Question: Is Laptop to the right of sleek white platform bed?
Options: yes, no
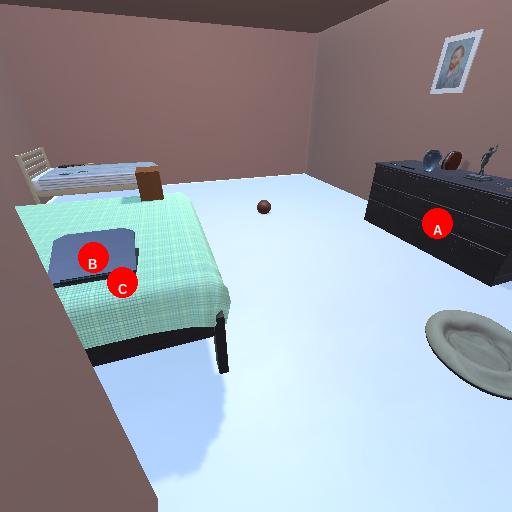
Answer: yes